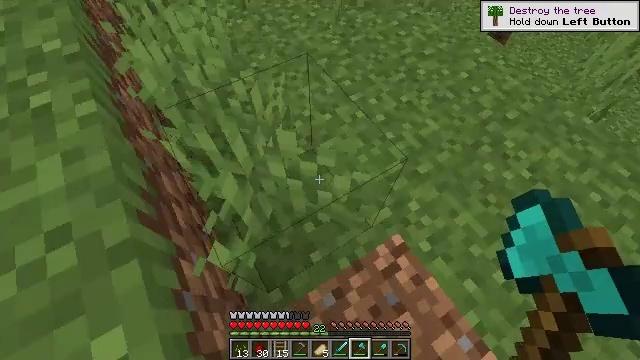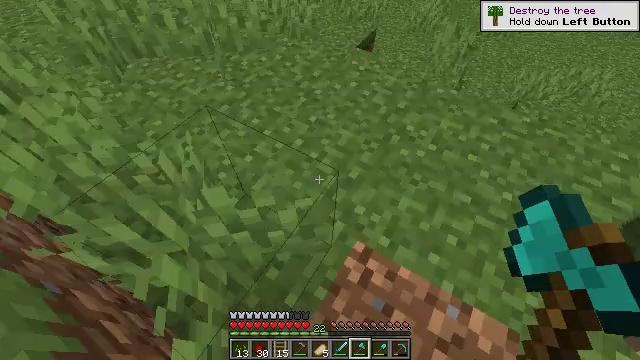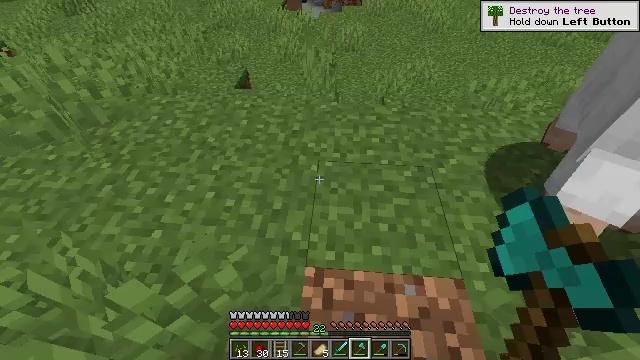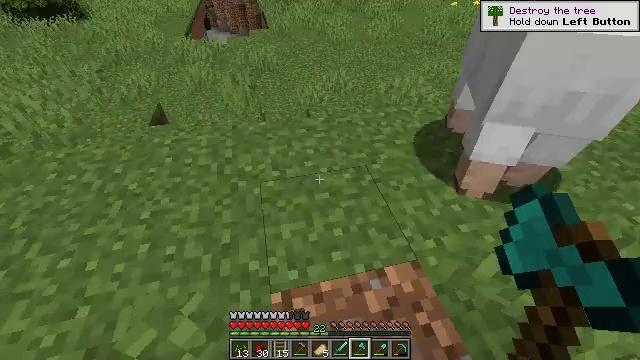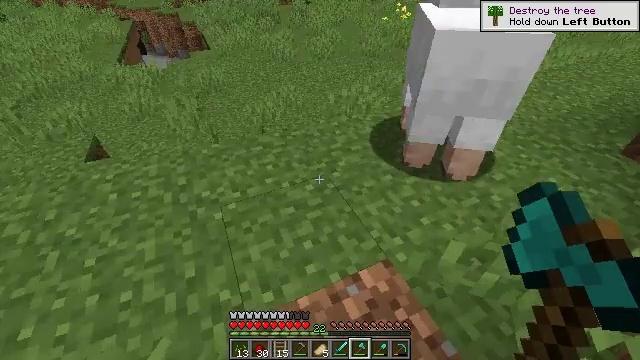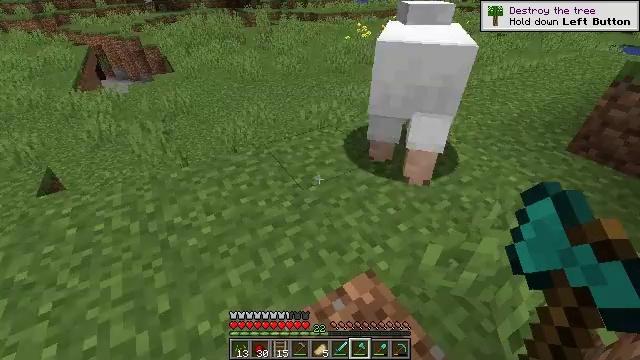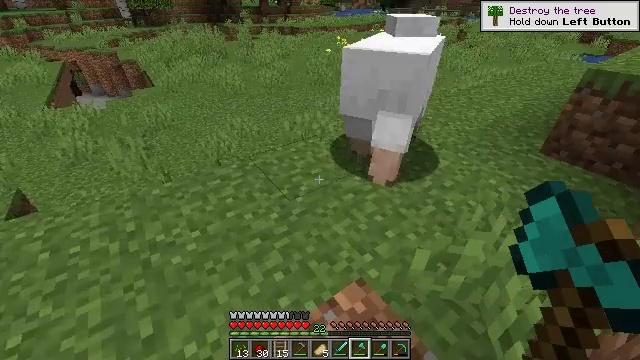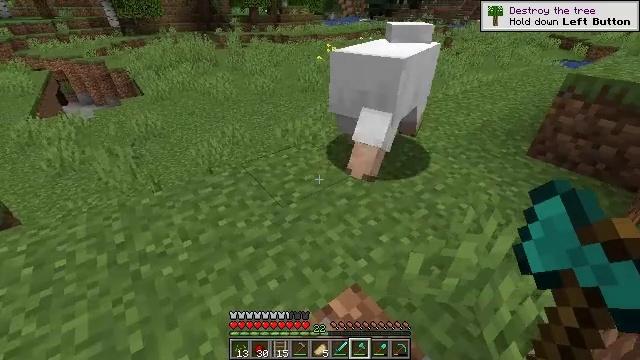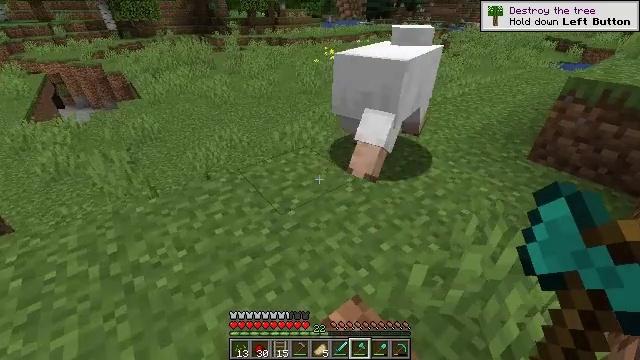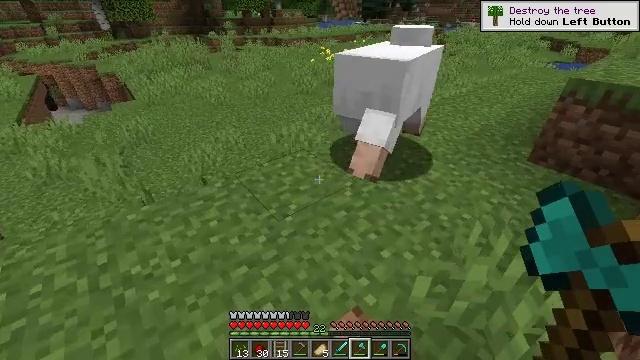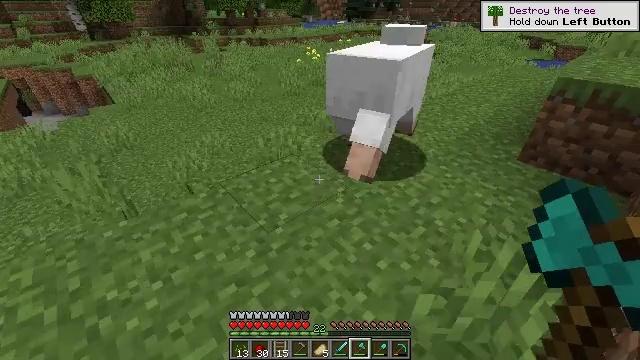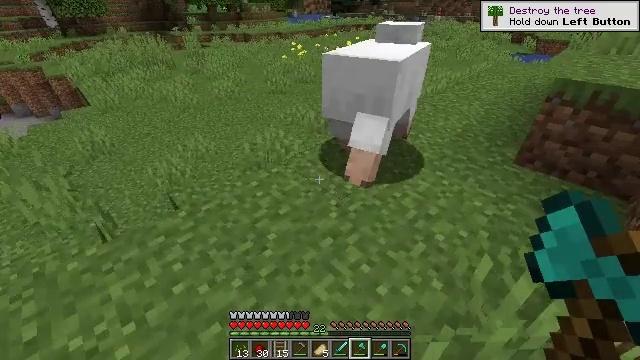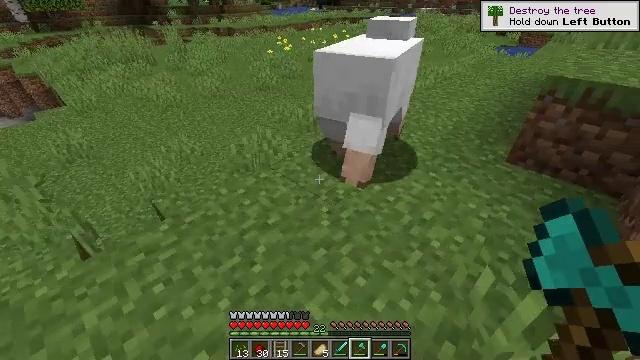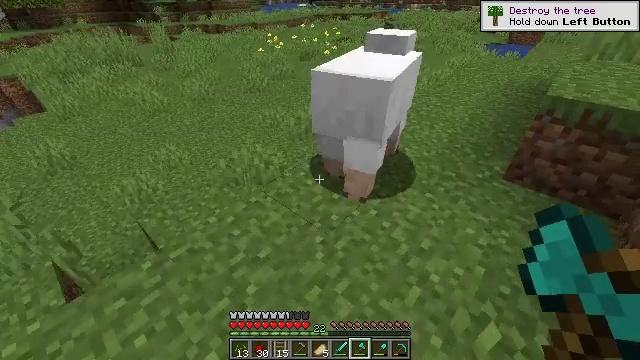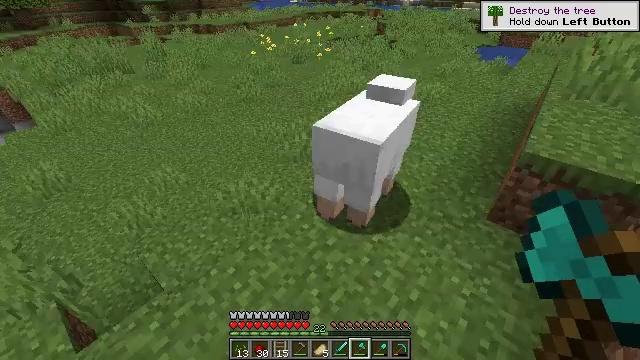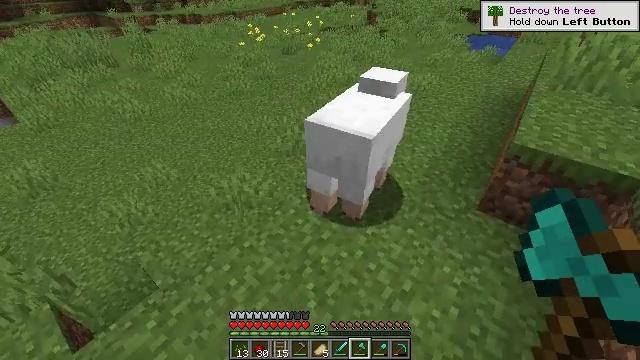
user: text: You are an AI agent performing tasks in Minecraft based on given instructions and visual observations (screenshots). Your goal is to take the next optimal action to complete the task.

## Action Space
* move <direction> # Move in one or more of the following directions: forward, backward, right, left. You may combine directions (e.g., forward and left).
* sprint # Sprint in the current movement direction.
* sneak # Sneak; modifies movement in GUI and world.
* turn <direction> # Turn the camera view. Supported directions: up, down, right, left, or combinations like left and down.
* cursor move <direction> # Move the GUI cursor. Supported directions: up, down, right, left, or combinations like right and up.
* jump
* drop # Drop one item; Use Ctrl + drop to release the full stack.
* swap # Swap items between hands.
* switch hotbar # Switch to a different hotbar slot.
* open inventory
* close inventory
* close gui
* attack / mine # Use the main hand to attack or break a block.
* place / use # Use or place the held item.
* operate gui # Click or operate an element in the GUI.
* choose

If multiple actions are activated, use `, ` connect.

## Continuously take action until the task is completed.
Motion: motion action
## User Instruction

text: Kill mobs.
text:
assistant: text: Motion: turn right and up
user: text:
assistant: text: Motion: turn right and up
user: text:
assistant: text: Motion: turn right and up
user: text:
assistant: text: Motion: turn right and up
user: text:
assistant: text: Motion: turn right and up
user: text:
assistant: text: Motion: turn right and up
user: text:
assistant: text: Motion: turn right and up
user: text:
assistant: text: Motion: move forward
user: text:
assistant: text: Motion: move forward
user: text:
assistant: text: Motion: move forward, turn right
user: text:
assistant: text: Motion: move forward, turn right
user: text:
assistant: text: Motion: move forward, turn right and down
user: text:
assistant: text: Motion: move forward, turn right, jump
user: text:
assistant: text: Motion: move forward, turn right and down, jump
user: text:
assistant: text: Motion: move forward, turn right and down, jump
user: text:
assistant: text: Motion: move forward, turn right and down, jump
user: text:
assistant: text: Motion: move forward, turn right, jump
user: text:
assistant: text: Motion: move forward, turn right, jump
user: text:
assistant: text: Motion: move forward, turn right, jump
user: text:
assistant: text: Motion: move forward, turn right, jump
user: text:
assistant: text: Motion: move forward, turn right, jump
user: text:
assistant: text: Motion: move forward, turn right, jump
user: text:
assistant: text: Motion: move forward, turn right, jump
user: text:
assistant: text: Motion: move forward, turn right, jump
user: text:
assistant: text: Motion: move forward, turn right, jump
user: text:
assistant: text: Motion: move forward, turn right, jump
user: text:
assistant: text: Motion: move forward, turn right, jump
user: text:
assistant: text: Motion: move forward, turn right, jump
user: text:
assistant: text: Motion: move forward, turn right, jump
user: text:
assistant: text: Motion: move forward, jump